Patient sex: M
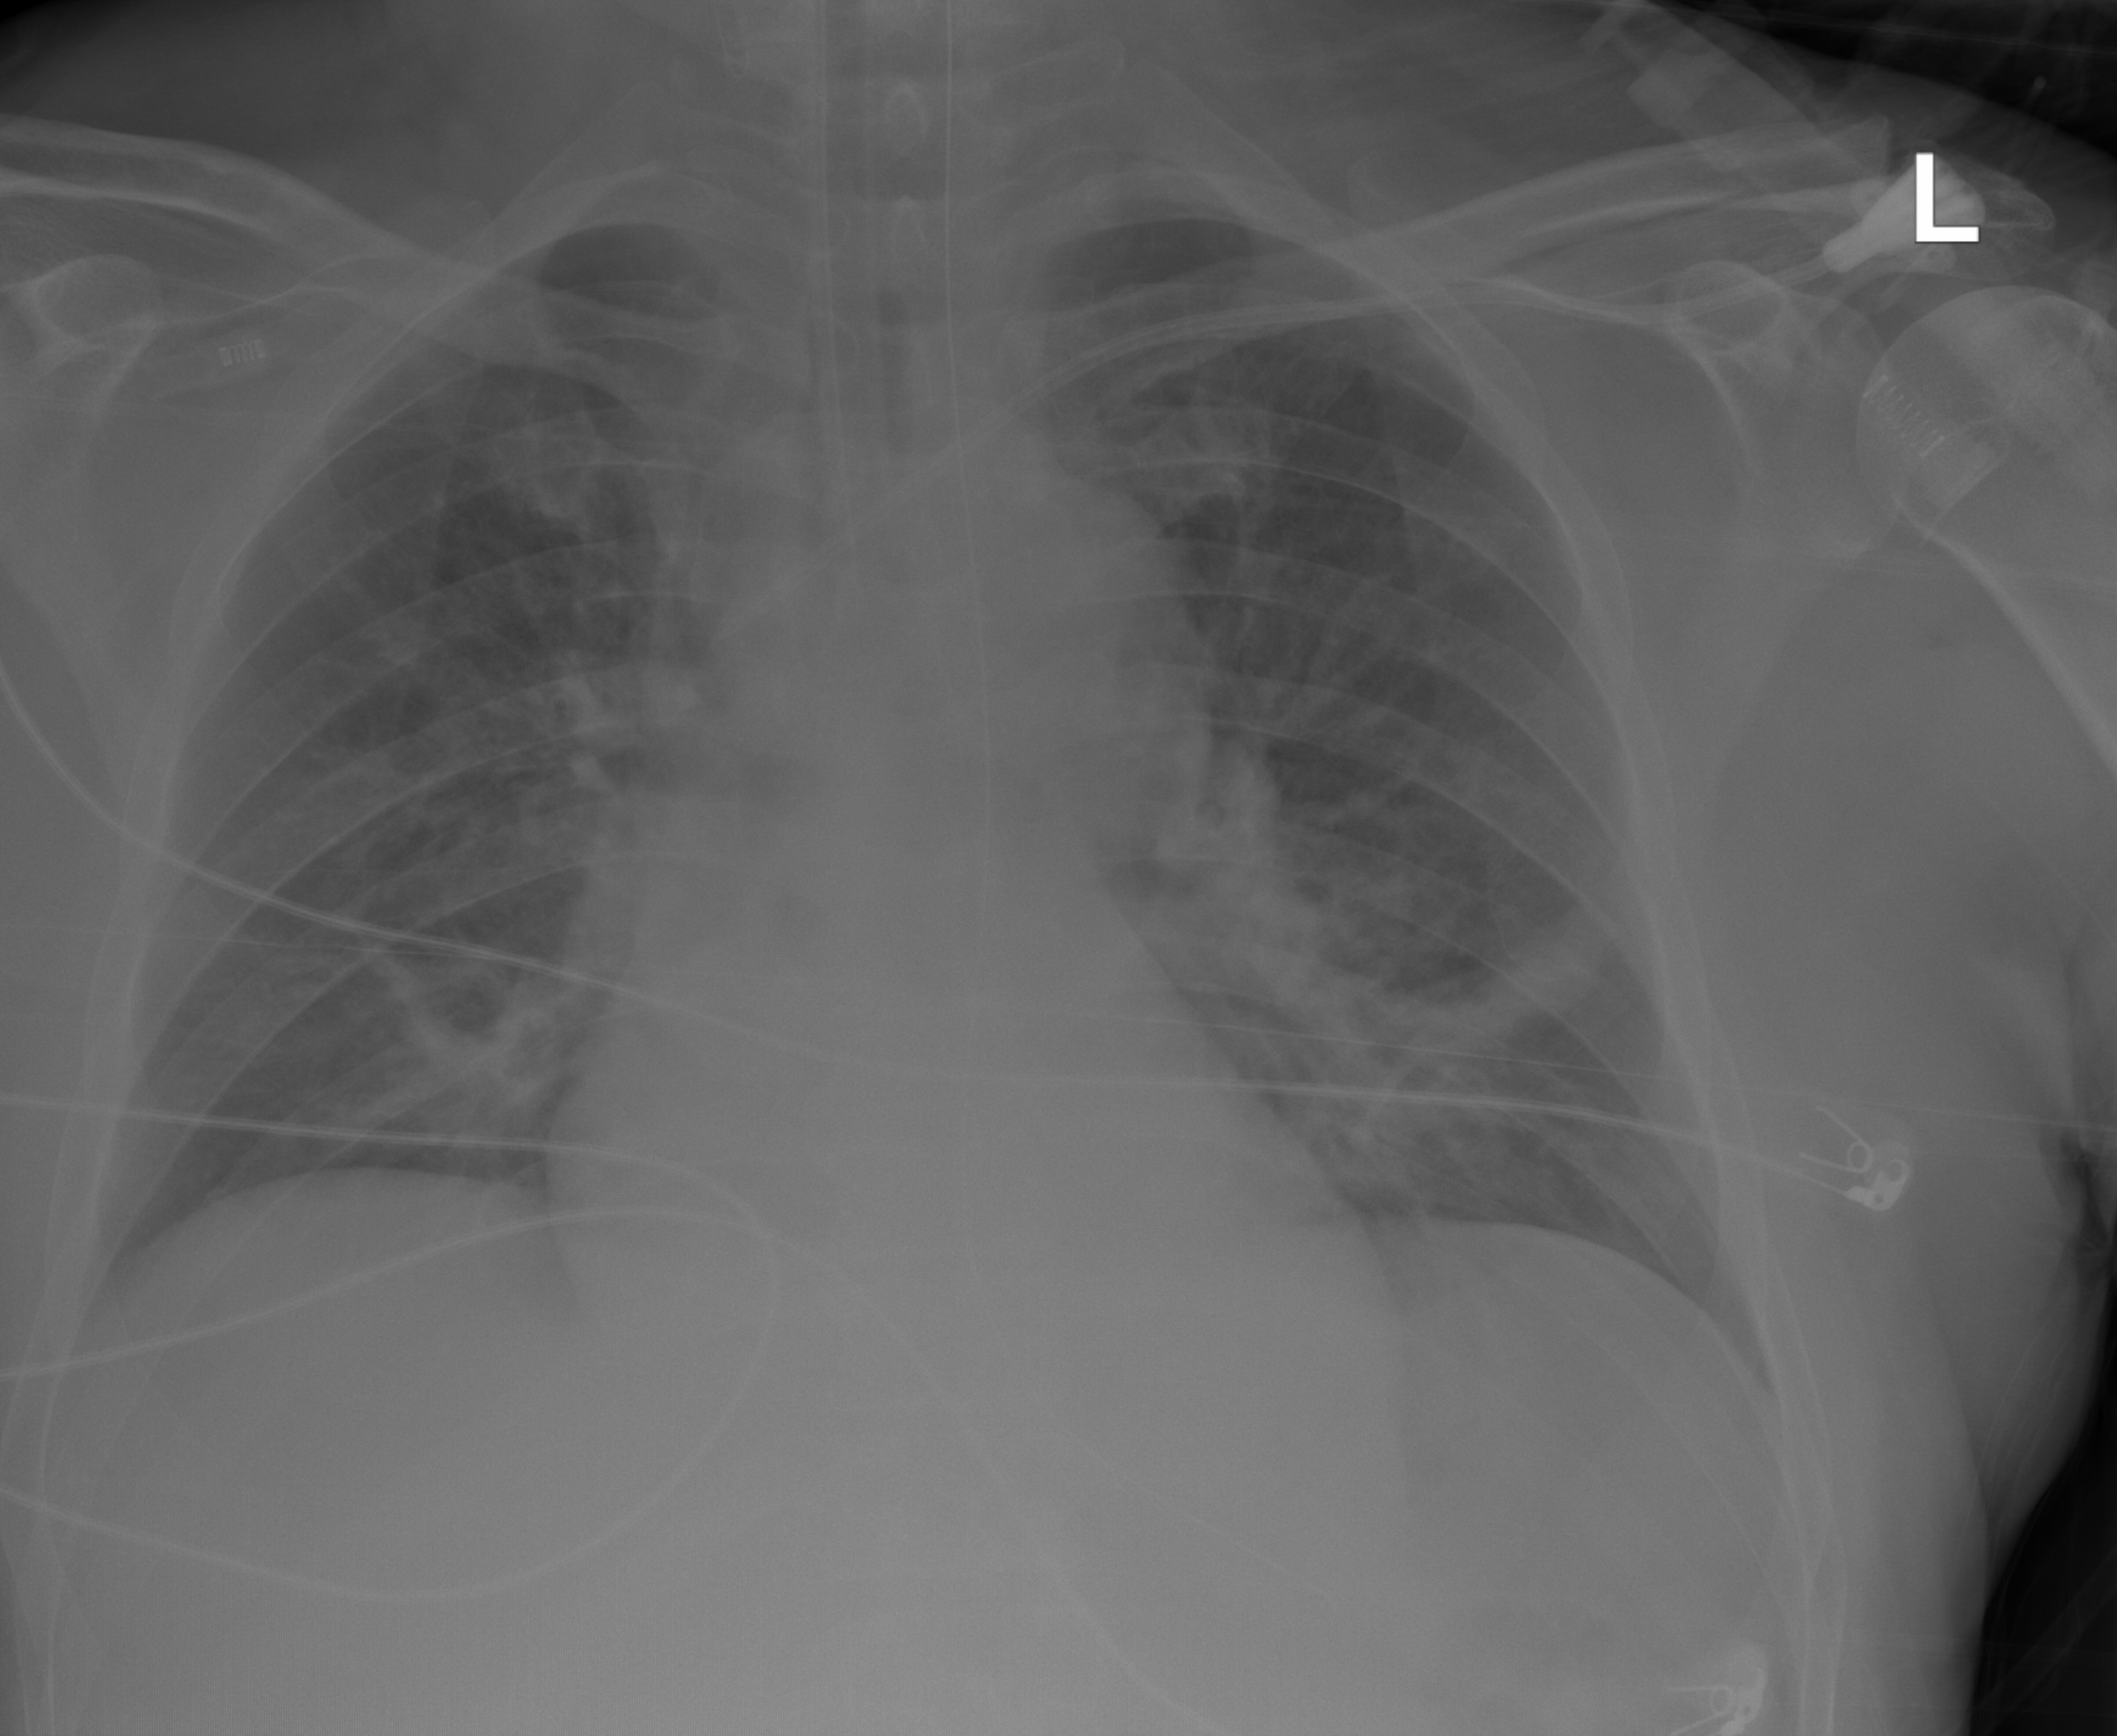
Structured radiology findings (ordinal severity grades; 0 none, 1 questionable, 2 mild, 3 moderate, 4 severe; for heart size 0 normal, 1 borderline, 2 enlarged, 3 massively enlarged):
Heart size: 0
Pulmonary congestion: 1
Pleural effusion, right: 0
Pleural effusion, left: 0
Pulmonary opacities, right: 2
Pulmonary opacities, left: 2
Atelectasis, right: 2
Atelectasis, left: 2